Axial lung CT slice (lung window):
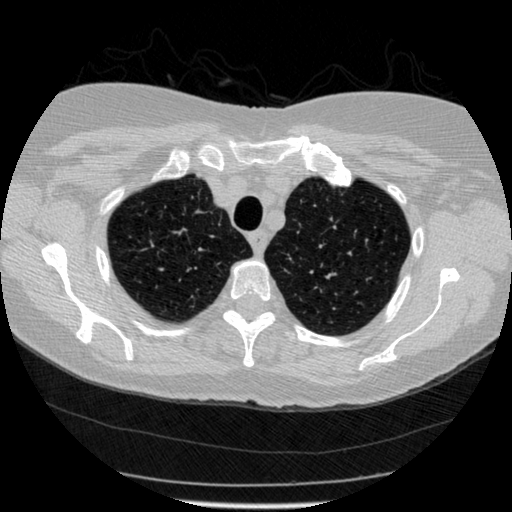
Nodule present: no